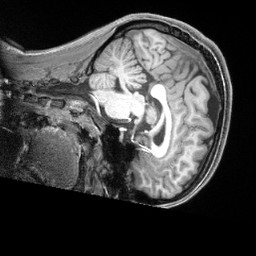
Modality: T1w
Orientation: sagittal
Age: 22
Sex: female
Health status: healthy
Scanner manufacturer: siemens
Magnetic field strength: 3 T
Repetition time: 2.4 s
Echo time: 0.00222 s